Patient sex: M
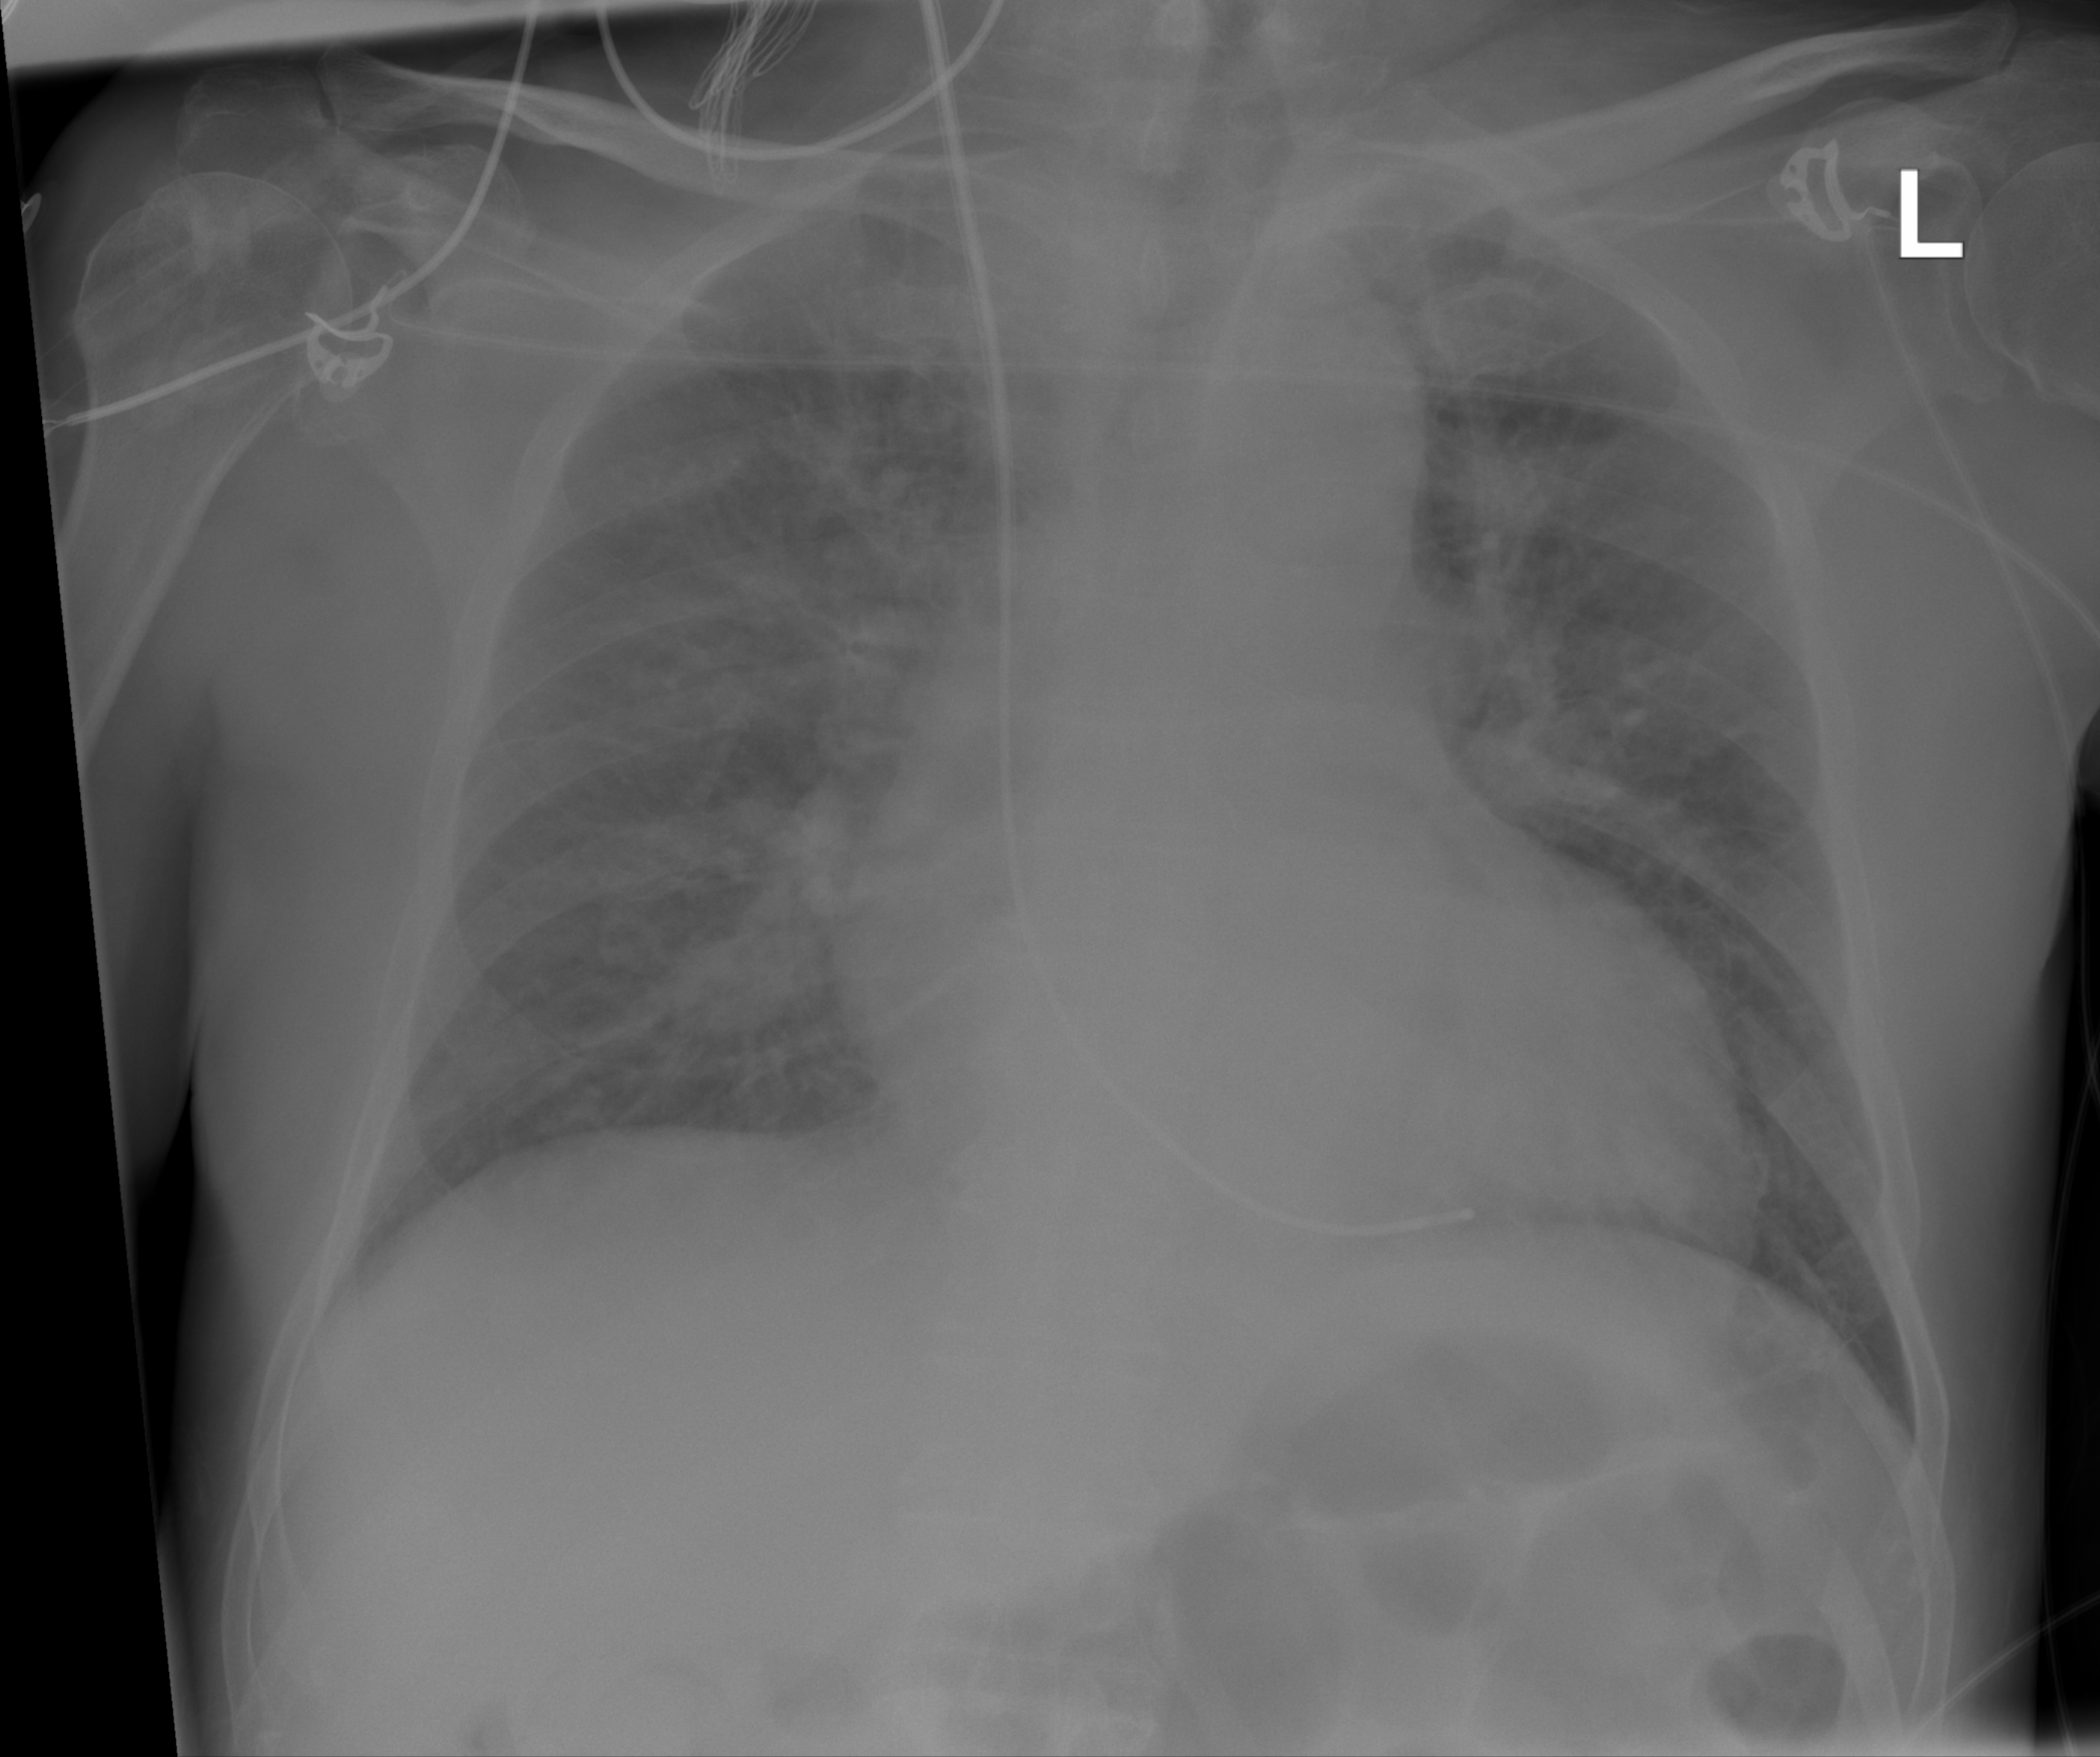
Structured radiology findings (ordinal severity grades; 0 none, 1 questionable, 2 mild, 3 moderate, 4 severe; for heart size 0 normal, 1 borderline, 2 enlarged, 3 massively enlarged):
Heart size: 2
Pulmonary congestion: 2
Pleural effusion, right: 0
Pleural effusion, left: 0
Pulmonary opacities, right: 0
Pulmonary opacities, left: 0
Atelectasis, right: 0
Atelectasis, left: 0